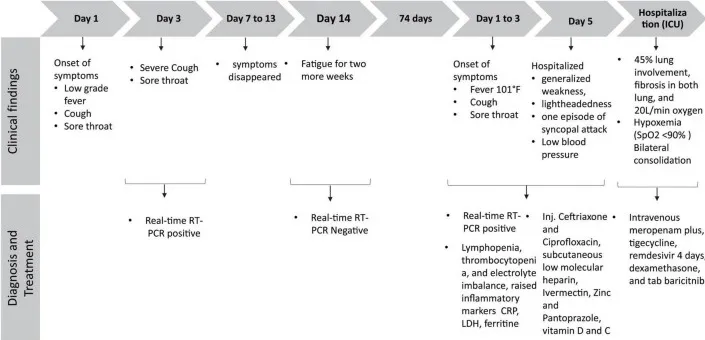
Timeline of the reinfection case.
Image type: chart (chart)